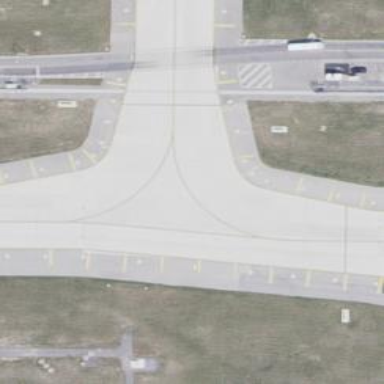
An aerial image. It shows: View of taxiway at the airport.